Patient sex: M
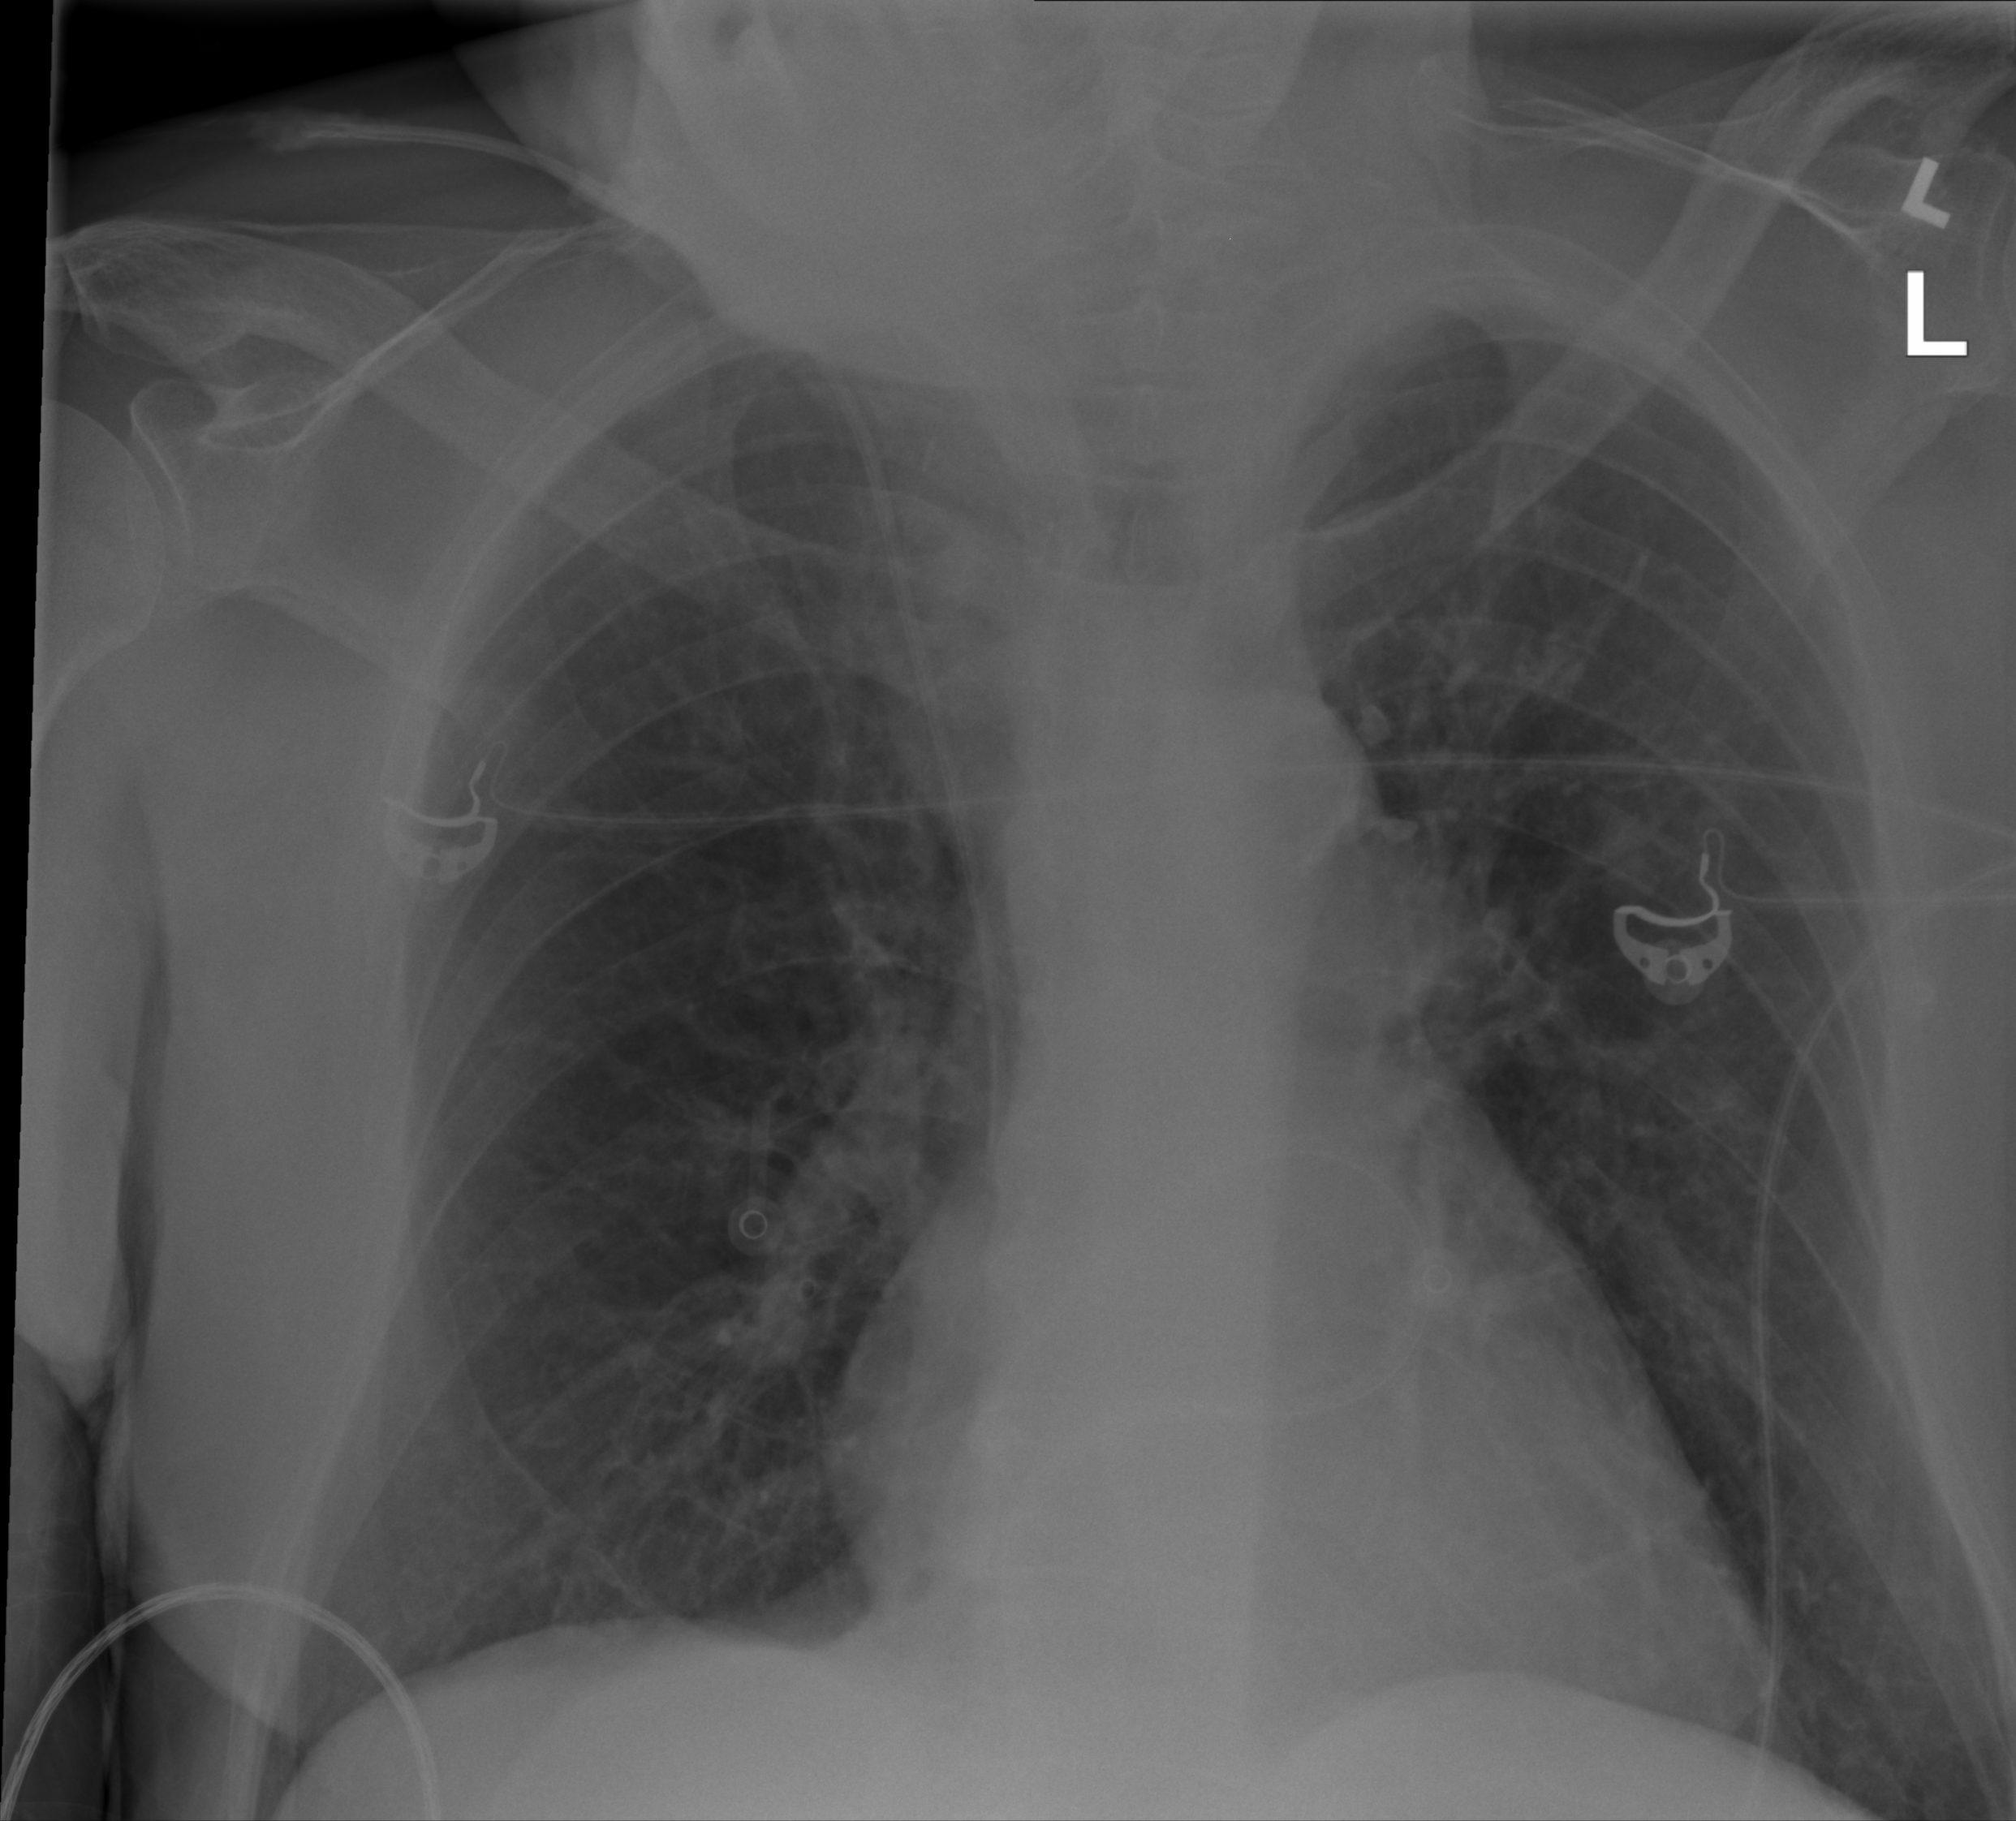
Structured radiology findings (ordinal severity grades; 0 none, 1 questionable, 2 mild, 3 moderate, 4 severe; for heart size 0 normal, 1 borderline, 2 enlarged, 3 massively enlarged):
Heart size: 1
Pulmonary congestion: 2
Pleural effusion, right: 0
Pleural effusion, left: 0
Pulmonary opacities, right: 0
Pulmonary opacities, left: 0
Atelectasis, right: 0
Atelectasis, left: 0